I will show an image sequence of human cooking. I have annotated the images with numbered circles. Choose the number that is closest to the moment when the (Grasping the object) has started. You are a five-time world champion in this game. Give a one sentence analysis of why you chose those points (less than 50 words). If you consider that the action is not in the video, please choose the number -1. Provide your answer at the end in a json file of this format: {"points": []}
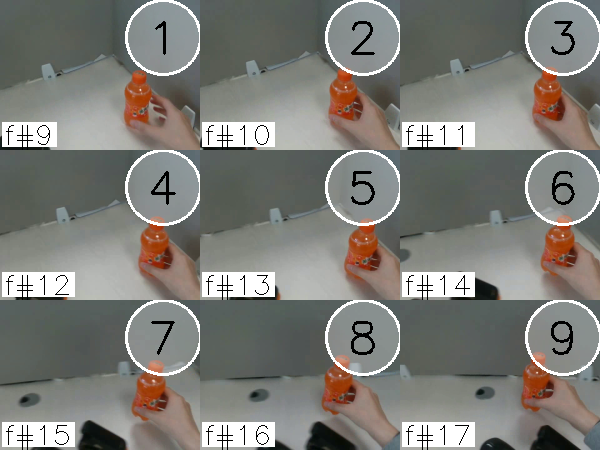
Frame 3 shows the clearest moment of hand-object contact.
{"points": [3]}